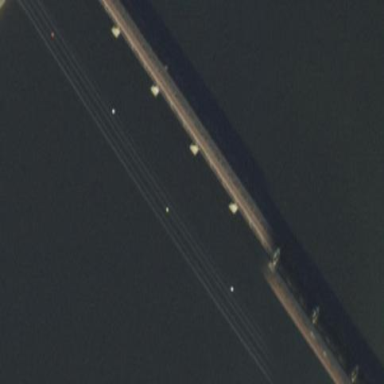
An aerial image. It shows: Man-made bridge.